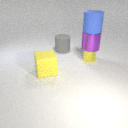
large gray rubber cylinder behind large yellow rubber cube